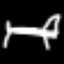
Label: bed